Field crop: tomato
Growth stage: 1
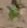
Species: solanum